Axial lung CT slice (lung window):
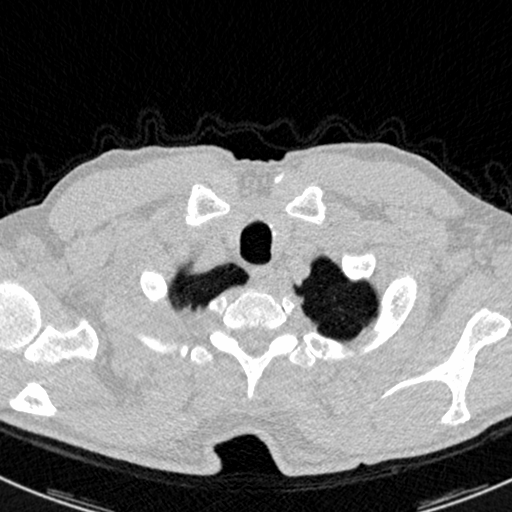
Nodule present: no